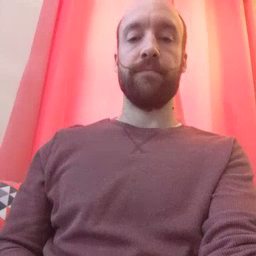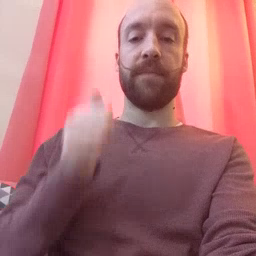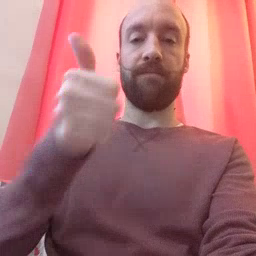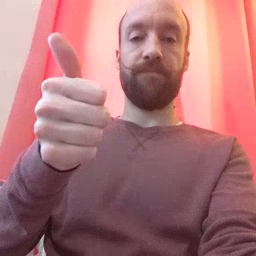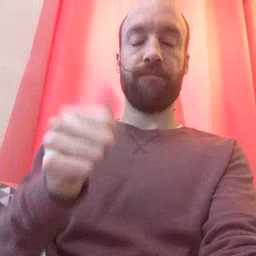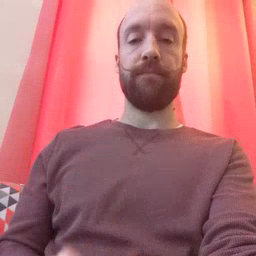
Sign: yourself